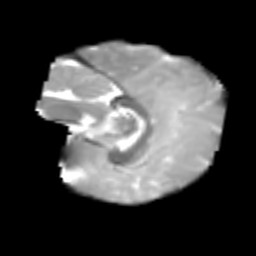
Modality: T2w
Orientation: sagittal
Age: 7
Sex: male
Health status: healthy